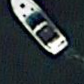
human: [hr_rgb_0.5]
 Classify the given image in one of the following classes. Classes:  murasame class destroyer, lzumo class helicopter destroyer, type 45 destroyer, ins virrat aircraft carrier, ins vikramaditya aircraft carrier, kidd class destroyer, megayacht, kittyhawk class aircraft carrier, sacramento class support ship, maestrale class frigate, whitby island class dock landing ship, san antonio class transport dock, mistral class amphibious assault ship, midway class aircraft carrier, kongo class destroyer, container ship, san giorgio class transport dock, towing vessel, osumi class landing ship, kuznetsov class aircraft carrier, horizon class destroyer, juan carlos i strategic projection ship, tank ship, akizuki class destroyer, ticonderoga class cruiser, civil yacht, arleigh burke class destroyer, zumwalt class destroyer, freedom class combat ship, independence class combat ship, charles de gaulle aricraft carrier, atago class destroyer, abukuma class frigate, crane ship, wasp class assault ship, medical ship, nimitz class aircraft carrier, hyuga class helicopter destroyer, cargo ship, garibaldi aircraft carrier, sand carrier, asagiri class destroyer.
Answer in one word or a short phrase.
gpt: Civil yacht